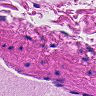
Metastatic tissue present: no